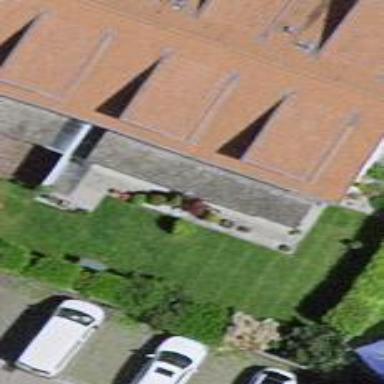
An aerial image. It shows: Simple and straightforward house.